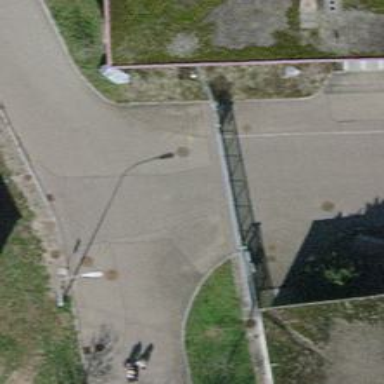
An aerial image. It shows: Gate.